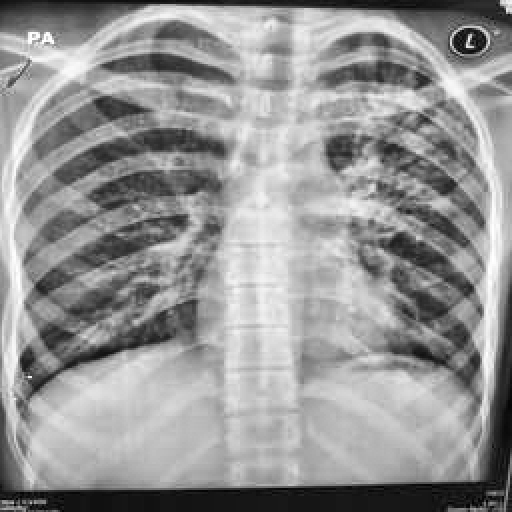
Finding: TUBERCULOSIS